Question: I have a problem with using Itext pdf. The problem is, after an option is selected and the pointer is focused on another element of pdf, the text in TextField is somehow cut off or some letters are floating over. What would be the solution?
The image that shows what's going on

Chunks of the code are
'''
@Override
public void writePdfElement(RankingQuestionDTO input, Document document, PdfWriter writer, PdfPTable baseTable) {
try{
PdfPTable table = new PdfPTable(2);
PdfPCell cell;
document.add(new Paragraph(input.getText(), stylesService.getHeaderFont()));
//Add rows with selectors
PdfFormField selectGroup = PdfFormField.createTextField(writer, true, false, 10);
selectGroup.setFieldName(String.format("%s", input.getUuid()));
ArrayList<RankingAnswerDTO> possibleAnswers = input.getPossibleAnswers();
for(int i = 0; i <input.getPossibleAnswers().size(); i++) {
cell = new PdfPCell();
cell.setPhrase(getPolishTablePhrase(input.getText()));
cell.setPadding(stylesService.getPaddingCell());
table.addCell(cell);
cell = new PdfPCell();
cell.setPadding(stylesService.getPaddingCell());
cell.setCellEvent(new SelectCellEvent(String.format("%s",i), selectGroup, writer, stylesService,
possibleAnswers));
cell.setMinimumHeight(stylesService.getMinimumHeight());
table.addCell(cell);
}
baseTable.addCell(table);
document.add(baseTable);
writer.addAnnotation(selectGroup);
} catch (Exception e) {
e.printStackTrace();
}
}
@Override
public void cellLayout(PdfPCell cell, Rectangle position,
PdfContentByte[] canvases) {
Rectangle rect = stylesService.getSelectFiledRectangle(position, sizeOfRect);
// define the select box
TextField tf = new TextField(writer, rect, name);
try {
tf.setFont(BaseFont.createFont(BaseFont.TIMES_ROMAN, BaseFont.CP1250, true));
} catch (DocumentException | IOException e) {
e.printStackTrace();
}
tf.setBackgroundColor(stylesService.getBackgroundColor());
tf.setBorderColor(stylesService.getBorderColor());
tf.setBorderStyle(PdfBorderDictionary.STYLE_BEVELED);
tf.setVisibility(TextField.VISIBLE_BUT_DOES_NOT_PRINT);
tf.setBorderColor(BaseColor.GRAY);
tf.setBorderWidth(stylesService.getFloatBorderWidth());
tf.setFontSize(stylesService.getFieldFloatFont());
tf.setChoices(select);
tf.setChoiceExports(ranks);
tf.setAlignment(Element.ALIGN_CENTER);
tf.setOptions(TextField.MULTILINE);
tf.setRotation(0);
// add the select box as a field
try {
selectGroup.addKid(tf.getComboField());
} catch (Exception e) {
throw new ExceptionConverter(e);
}
}
'''
The problem was with font setting.
Following approach works fine
'''
private void initializeBaseFont() {
try {
baseFont = BaseFont.createFont("c:/windows/fonts/arial.ttf", BaseFont.CP1250, BaseFont.EMBEDDED);
} catch (Exception e) {
e.printStackTrace();
}
}
'''
Instead of
'''
tf.setFont(BaseFont.createFont(BaseFont.TIMES_ROMAN, BaseFont.CP1250, true));
'''
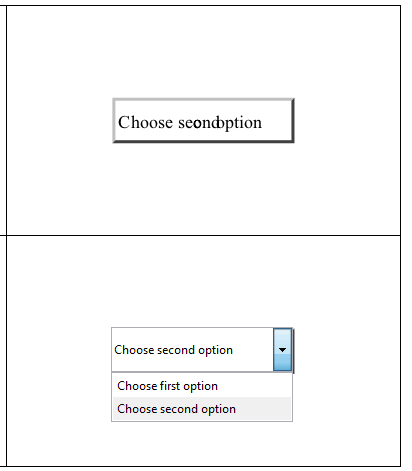
Answer: Please take a look at the <URL> example:
This is the cell event implementation:
'''
class SelectCellEvent implements PdfPCellEvent {
protected PdfFormField selectGroup;
protected String name;
protected String[] exports;
protected String[] options;
protected BaseFont font;
public SelectCellEvent(PdfFormField selectGroup, String name, String[] exports, String[] options) throws DocumentException, IOException {
this.selectGroup = selectGroup;
this.name = name;
this.exports = exports;
this.options = options;
font = BaseFont.createFont(BaseFont.TIMES_ROMAN, BaseFont.CP1250, BaseFont.NOT_EMBEDDED);
font.setSubset(false);
}
public void cellLayout(PdfPCell cell, Rectangle position, PdfContentByte[] canvases) {
PdfWriter writer = canvases[0].getPdfWriter();
TextField tf = new TextField(writer, position, name);
tf.setFont(font);
tf.setBorderStyle(PdfBorderDictionary.STYLE_BEVELED);
tf.setVisibility(TextField.VISIBLE_BUT_DOES_NOT_PRINT);
tf.setBorderColor(BaseColor.GRAY);
tf.setChoiceExports(exports);
tf.setChoices(options);
tf.setAlignment(Element.ALIGN_CENTER);
try {
selectGroup.addKid(tf.getComboField());
} catch (Exception e) {
throw new ExceptionConverter(e);
}
}
}
'''
This is the PDF creation process:
'''
public void createPdf(String dest) throws IOException, DocumentException {
Rectangle pagesize = PageSize.LETTER;
Document document = new Document(pagesize);
PdfWriter writer = PdfWriter.getInstance(document, new FileOutputStream(dest));
document.open();
PdfPTable table = new PdfPTable(2);
PdfPCell cell;
//Add rows with selectors
PdfFormField selectGroup = PdfFormField.createEmpty(writer);
selectGroup.setFieldName("myCombos");
String[] options = {"Choose first option", "Choose second option", "Choose third option"};
String[] exports = {"option1", "option2", "option3"};
table.addCell("Combobox:");
cell = new PdfPCell();
cell.setCellEvent(new SelectCellEvent(selectGroup, "combo1", exports, options));
cell.setMinimumHeight(20);
table.addCell(cell);
document.add(table);
writer.addAnnotation(selectGroup);
document.close();
}
'''
There are a number of things I don't understand in your code.
It seems that you have several combo boxes (in my example I have only one) that are kids of a text field named 'selectGroup'. Why is 'selectGroup' a text field? I don't see you defining its dimensions anywhere?
I have made the assumption that you wanted to create a parent field, e.g. 'myCombos' and then a number of kids 'combo1', 'combo2',... so that you have 'myCombos.combo1', 'myCombos.combo2', etc...
If that is the case, please use the 'createEmpty()' method instead of the 'createTextField()' method.
This doesn't make sense:
'''
BaseFont.createFont(BaseFont.TIMES_ROMAN, BaseFont.CP1250, true)
'''
You are using 'BaseFont.TIMES_ROMAN' which is a Standard Type 1 font. Standard Type 1 fonts are embedded by iText, because they are supposed to be present in every reader. Hence the 'true' parameter for the 'createFont()' method will be ignored.
When you define the font, iText will only use a very small part of the font data. More specifically: only the info that is needed to create the appearance of the characters that are used "Choose first option". The "c" and "d" are missing in this case. Hence, when Adobe Reader has to render the word second, it will have problems with those missing characters.
You can avoid this by adding:
'''
font.setSubset(false);
'''
Or by using a completely different font.